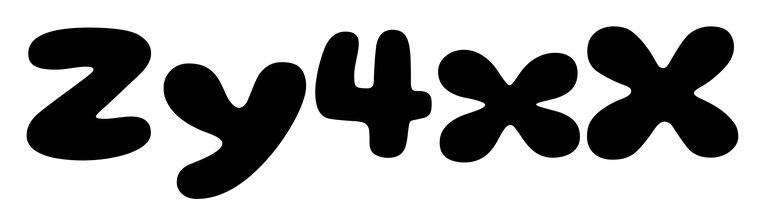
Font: Gluten_ExtraBold